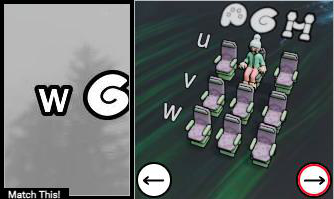
Task: seats
Answer: no